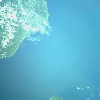
Label: water